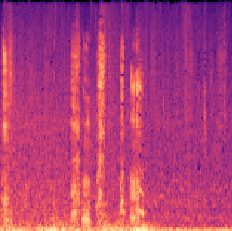
Sound class: Pig